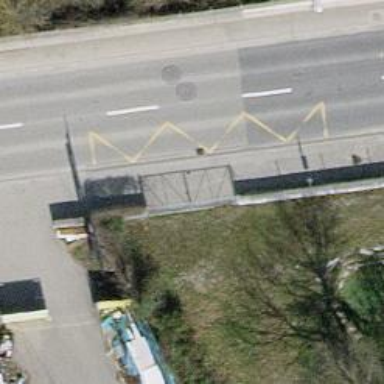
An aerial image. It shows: Asphalt platform for public transport.